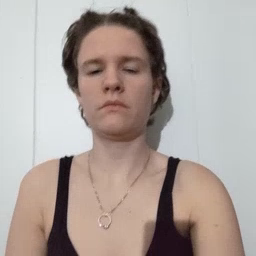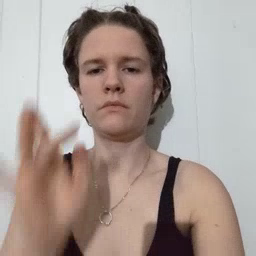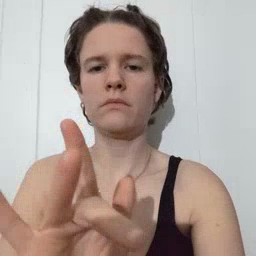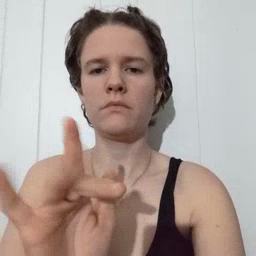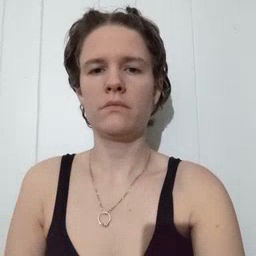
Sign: touch